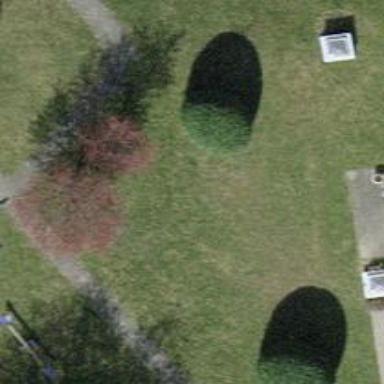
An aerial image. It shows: Shrub in its natural environment.